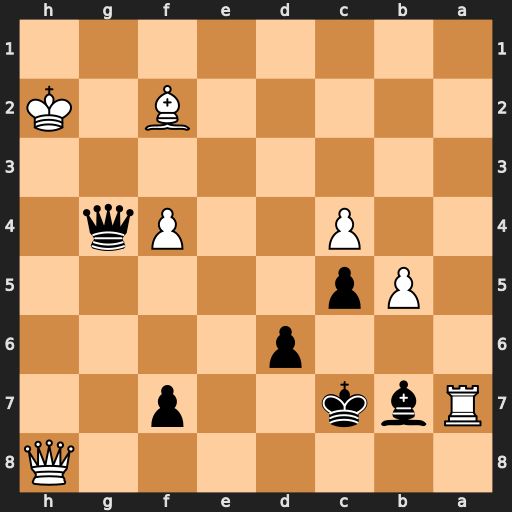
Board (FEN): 7Q/Rbk2p2/3p4/1Pp5/2P2Pq1/8/5B1K/8
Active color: b
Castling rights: -
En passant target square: -
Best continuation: Qg2#